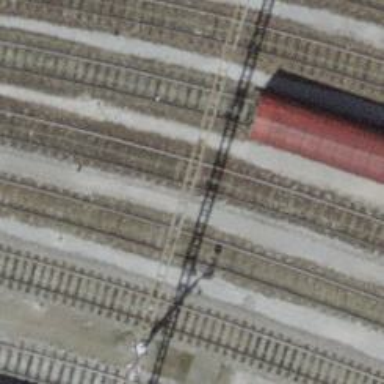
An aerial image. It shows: Railway yard with single rail track. The electrified track has contact line for power supply.